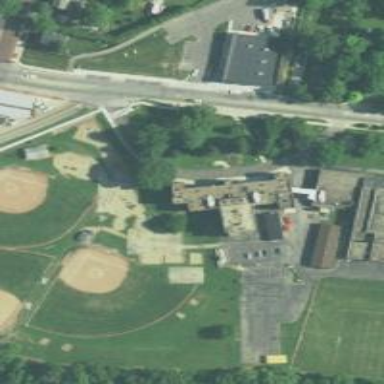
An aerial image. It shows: School.